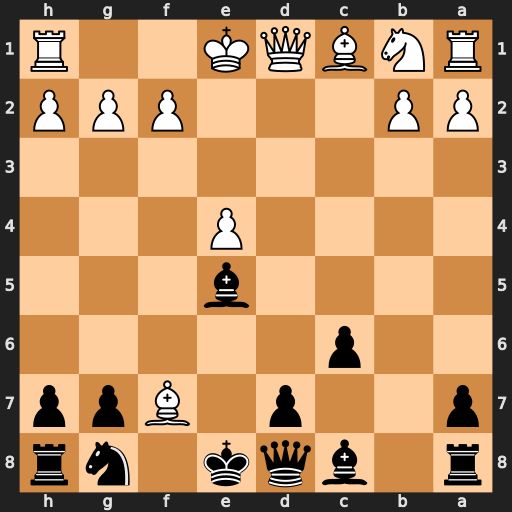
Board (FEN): r1bqk1nr/p2p1Bpp/2p5/4b3/4P3/8/PP3PPP/RNBQK2R
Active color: b
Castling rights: KQkq
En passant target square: -
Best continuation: Kxf7 Qh5+ Ke6 Qf5+ Kd6 Nd2 Ba6